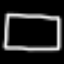
Label: square